Aerial crown-view tile of a tropical tree (Barro Colorado Island, Panama), acquired 20250715:
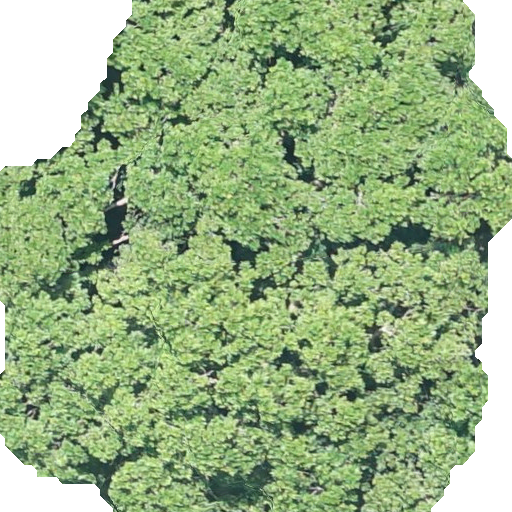
Species: Anacardium excelsum
GBIF accepted scientific name: Anacardium excelsum
Crown area: 379.615 m²